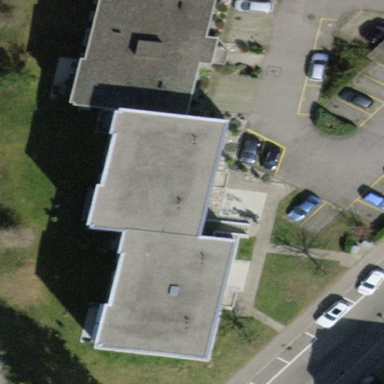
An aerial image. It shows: View of apartment building.